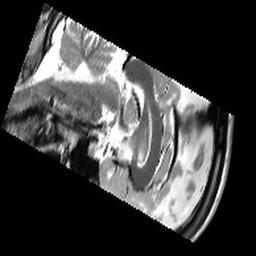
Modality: T2w
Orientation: sagittal
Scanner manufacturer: siemens
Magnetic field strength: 3 T
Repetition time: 10.64 s
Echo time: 0.05 s